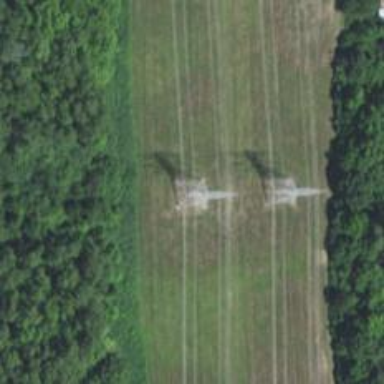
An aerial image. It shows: Power tower.